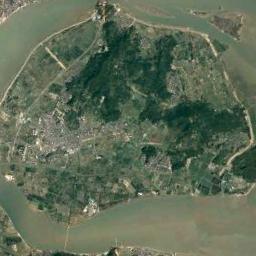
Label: island